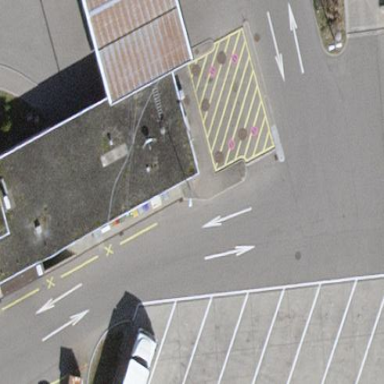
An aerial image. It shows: Kiosk located in building.